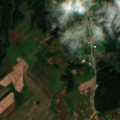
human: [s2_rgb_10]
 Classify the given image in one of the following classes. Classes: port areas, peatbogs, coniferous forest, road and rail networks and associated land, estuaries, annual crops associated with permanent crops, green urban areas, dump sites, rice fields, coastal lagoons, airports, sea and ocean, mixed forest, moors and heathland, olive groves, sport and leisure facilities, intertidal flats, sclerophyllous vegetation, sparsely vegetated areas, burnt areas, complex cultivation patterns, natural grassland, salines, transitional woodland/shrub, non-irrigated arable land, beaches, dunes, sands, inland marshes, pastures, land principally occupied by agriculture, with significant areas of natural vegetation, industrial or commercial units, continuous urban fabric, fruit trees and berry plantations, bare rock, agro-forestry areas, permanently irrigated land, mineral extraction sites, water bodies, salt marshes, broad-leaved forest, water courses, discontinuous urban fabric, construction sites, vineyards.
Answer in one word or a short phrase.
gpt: non-irrigated arable land, complex cultivation patterns, land principally occupied by agriculture, with significant areas of natural vegetation, coniferous forest, mixed forest, transitional woodland/shrub